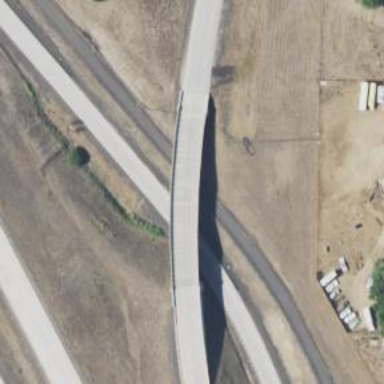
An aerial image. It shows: Motorway link bridge.